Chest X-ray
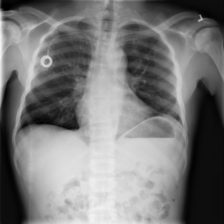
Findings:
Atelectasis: positive
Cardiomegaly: negative
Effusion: negative
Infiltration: positive
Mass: negative
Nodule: negative
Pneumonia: negative
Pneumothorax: negative
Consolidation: negative
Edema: negative
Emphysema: negative
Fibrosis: positive
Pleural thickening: negative
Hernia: negative